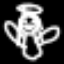
Label: angel